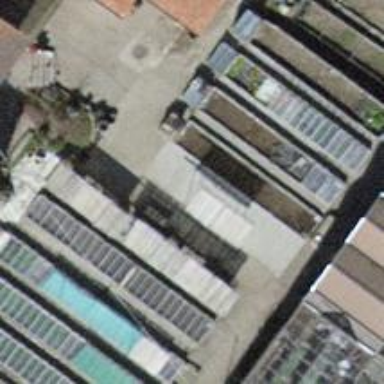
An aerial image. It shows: Garden center.